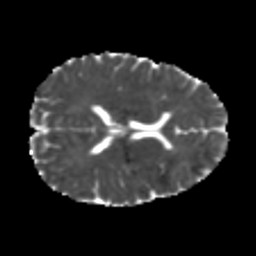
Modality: MD
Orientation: axial
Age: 19
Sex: male
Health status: healthy
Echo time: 0.074 s